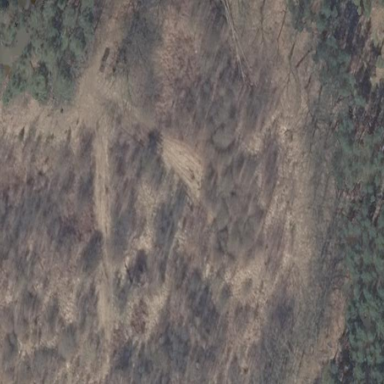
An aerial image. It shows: Patch of scrub vegetation.